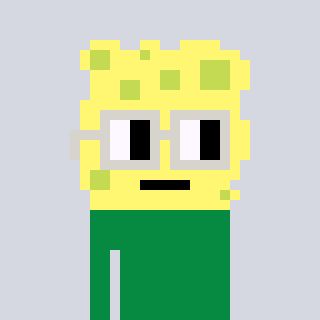
a pixel art character with square light gray glasses, a sponge-shaped head and a green-colored body on a cool background